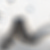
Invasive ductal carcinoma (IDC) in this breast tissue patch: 0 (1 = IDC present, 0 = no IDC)